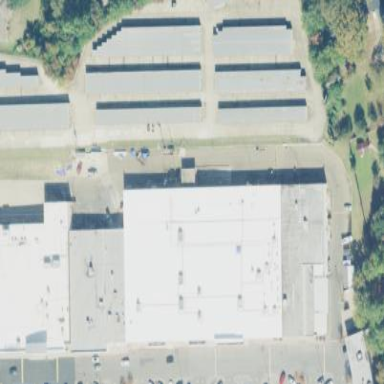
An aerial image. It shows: Commercial building.